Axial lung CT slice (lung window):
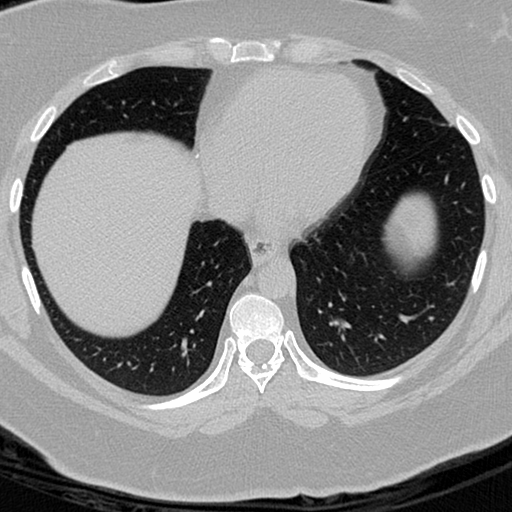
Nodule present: no